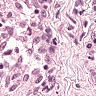
Metastatic tissue present: no